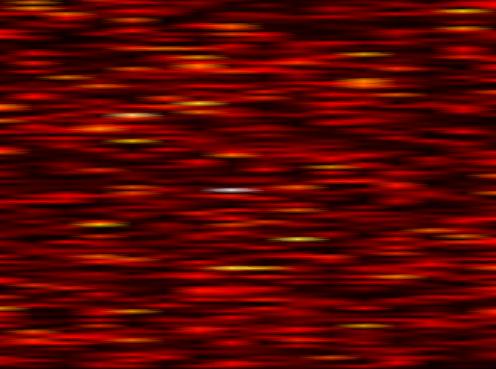
Label: FOFDM